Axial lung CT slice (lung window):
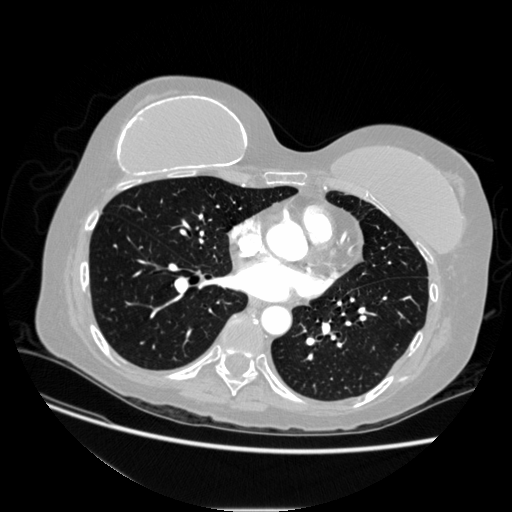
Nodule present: no